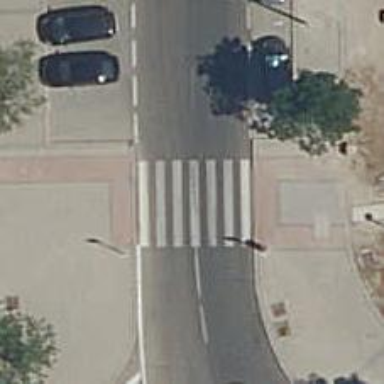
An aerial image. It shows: Pedestrian crossing with zebra markings on footway.